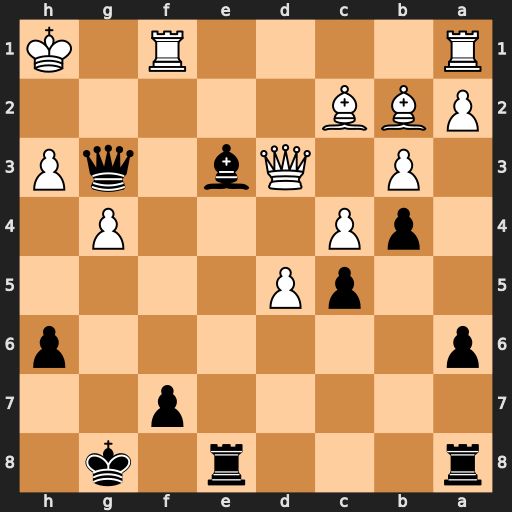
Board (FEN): r3r1k1/5p2/p6p/2pP4/1pP3P1/1P1Qb1qP/PBB5/R4R1K
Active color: b
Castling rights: -
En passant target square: -
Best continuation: Qxh3#